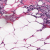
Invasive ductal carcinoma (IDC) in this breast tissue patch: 1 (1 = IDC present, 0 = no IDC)